Aerial crown-view tile of a tropical tree (Barro Colorado Island, Panama), acquired 20250512:
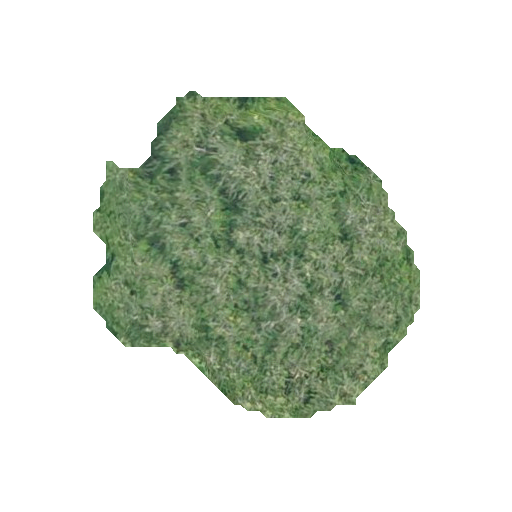
Species: Quararibea asterolepis
GBIF accepted scientific name: Quararibea asterolepis
Crown area: 110.464 m²